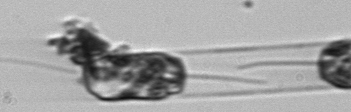
Label: Ditylum_brightwellii